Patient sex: F
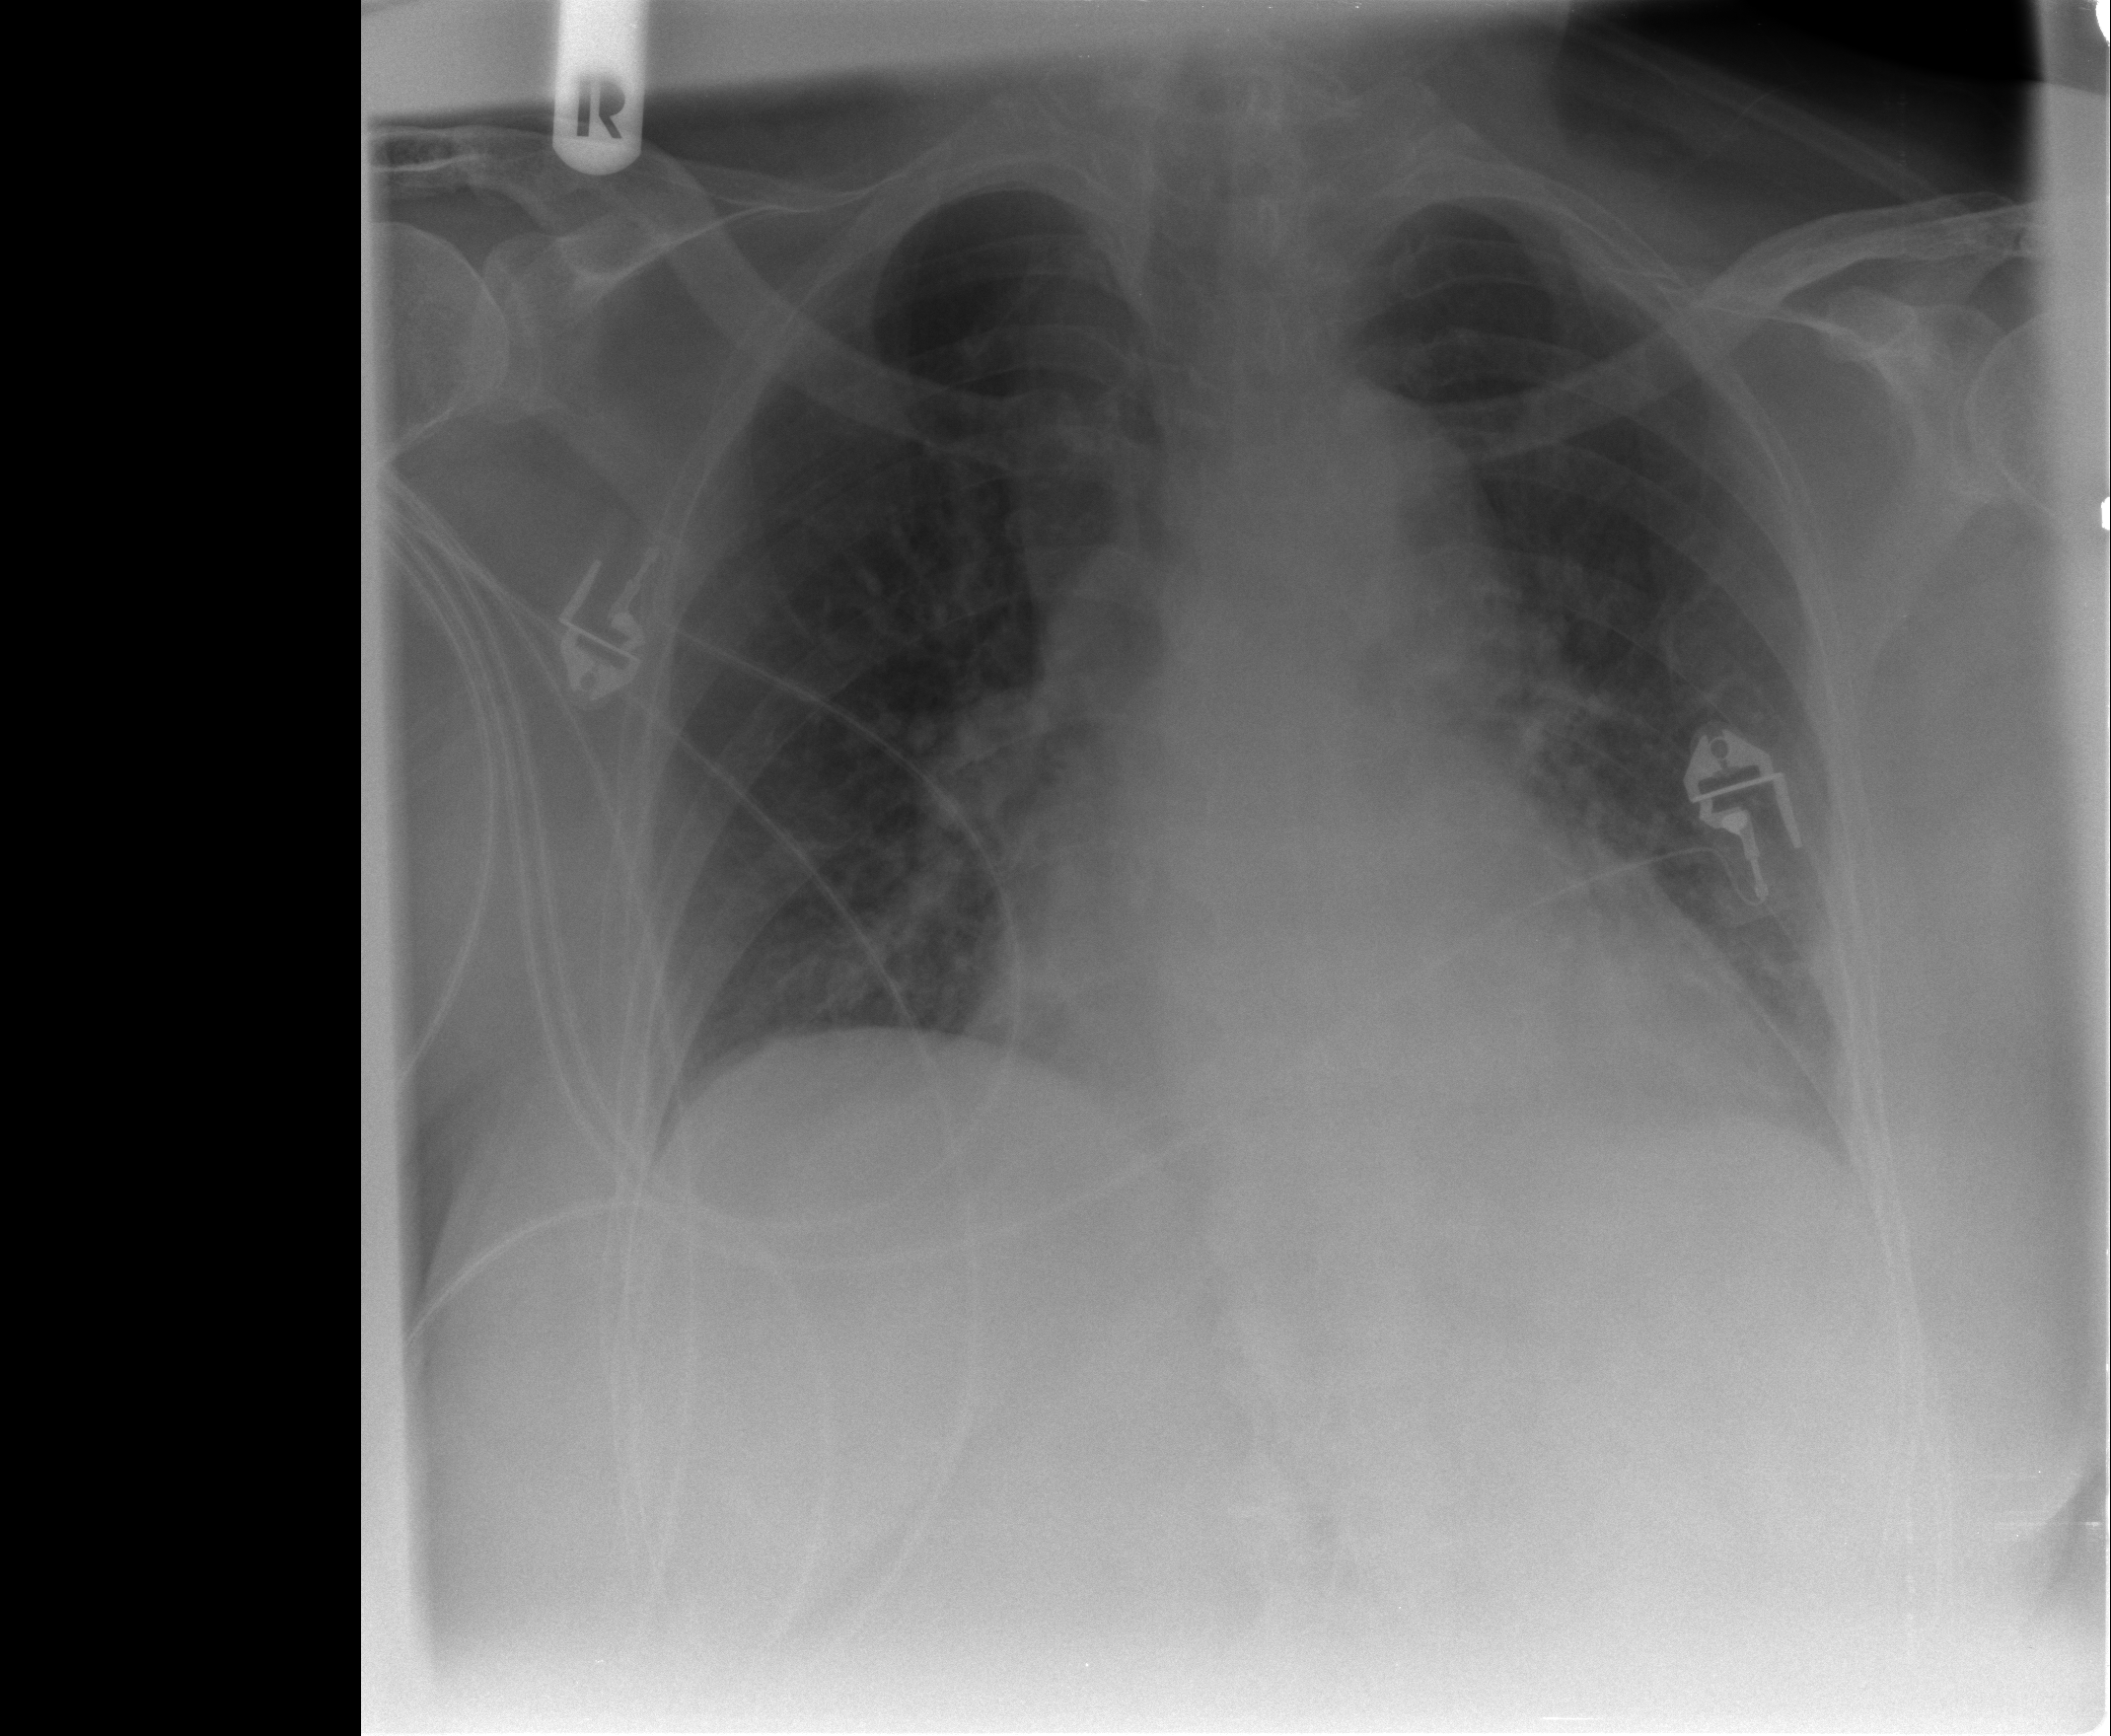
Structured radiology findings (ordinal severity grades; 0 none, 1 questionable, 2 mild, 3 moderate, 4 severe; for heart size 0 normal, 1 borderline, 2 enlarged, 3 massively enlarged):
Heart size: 1
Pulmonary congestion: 1
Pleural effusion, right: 0
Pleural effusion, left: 0
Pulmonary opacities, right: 1
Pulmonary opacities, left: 1
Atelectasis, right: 1
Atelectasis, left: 1